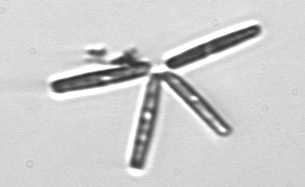
Label: Thalassionema